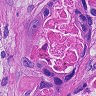
Metastatic tissue present: yes